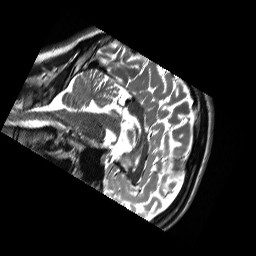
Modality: T2w
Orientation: sagittal
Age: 21
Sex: male